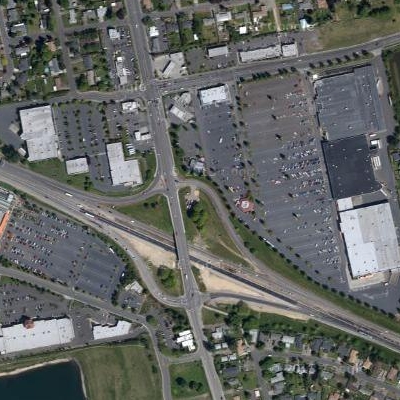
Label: Parking